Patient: sex F, age 66
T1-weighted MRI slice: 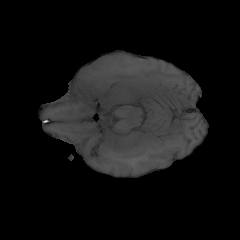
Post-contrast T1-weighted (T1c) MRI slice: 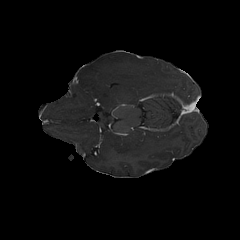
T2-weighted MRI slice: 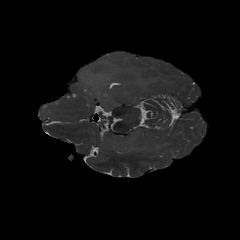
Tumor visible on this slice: yes
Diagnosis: Astrocytoma, IDH-wildtype
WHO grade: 2